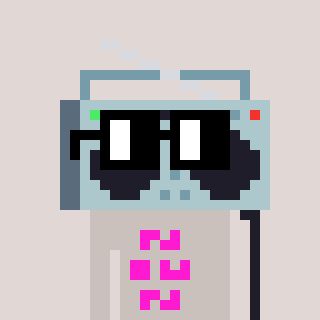
a pixel art character with square black glasses, a boombox-shaped head and a foggrey-colored body on a warm background